Field crop: tomato
Growth stage: 1
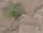
Species: solanum